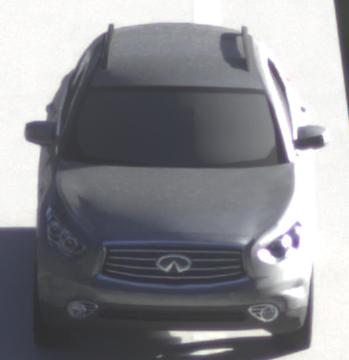
Make: Infiniti
Model: FX 37
Detailed model: FX (S51)
Model produced from: 2012/07
Model produced until: 2013/10
Doors: 5
Color: gray
Road condition: dry road
Daytime: sunrise or sunset
Contrast: medium contrast